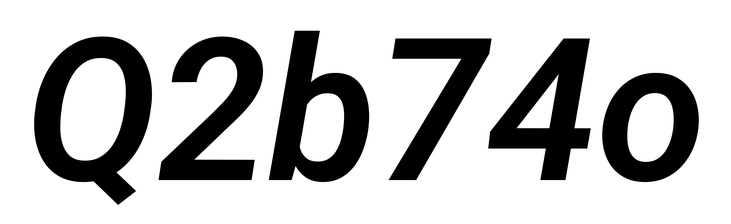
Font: Roboto-Italic_SemiBold_Italic